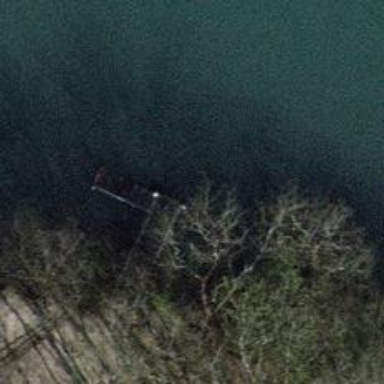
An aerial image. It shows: Pier made of metal.